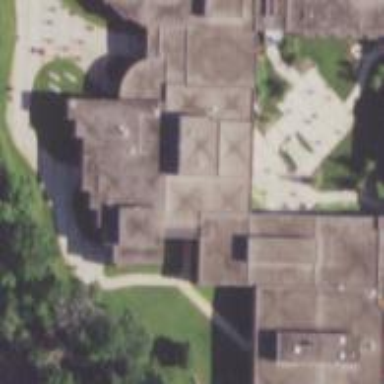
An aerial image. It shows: College building.